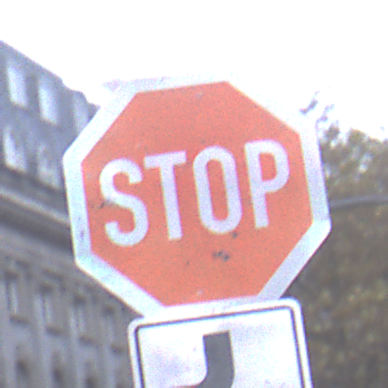
Verkehrszeichen: Stop
Zusatzzeichen unten: VerlaufVorfahrtsstrasse7
Umgebung: Outdoor, Urban
Tageszeit: SunriseSunset
Wetter: PartlyCloudy
Licht: Natural
Jahreszeit: NotSpecified
Kontrast: LowContrast